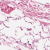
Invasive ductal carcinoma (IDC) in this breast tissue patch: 0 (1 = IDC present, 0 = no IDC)